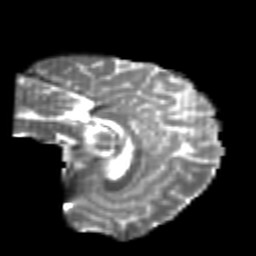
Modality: T2w
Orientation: sagittal
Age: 22
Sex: female
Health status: healthy
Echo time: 0.074 s